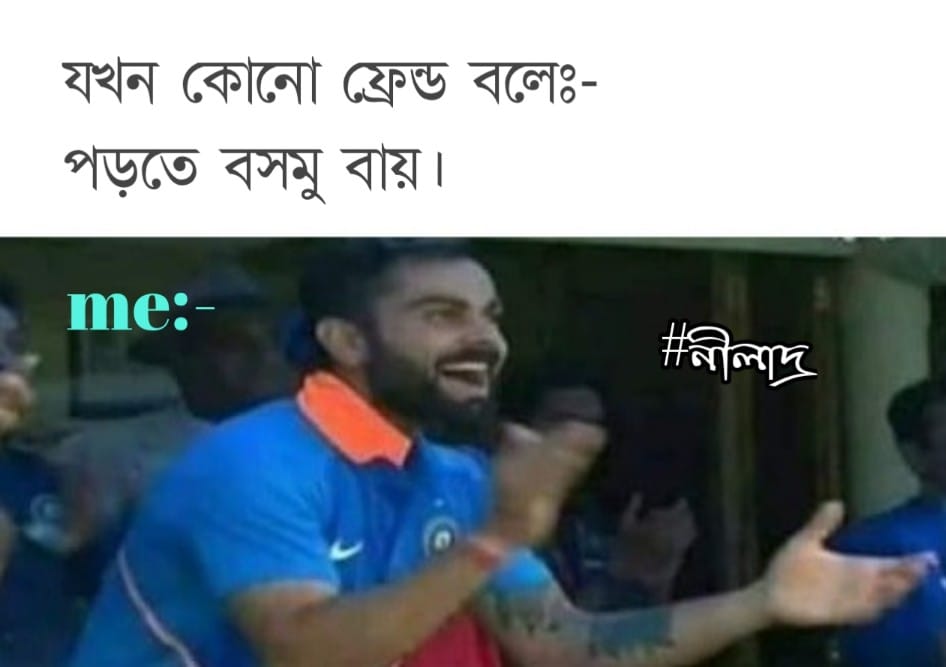
Caption: যখন কোনো ফ্রেন্ড বলেঃ  পড়তে বসমু বায় ।    me:-
Label: non-hate